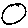
Label: circle